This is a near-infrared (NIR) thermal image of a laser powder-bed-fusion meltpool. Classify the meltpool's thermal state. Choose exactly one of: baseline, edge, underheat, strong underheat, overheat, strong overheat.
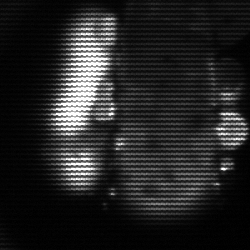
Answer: strong underheat